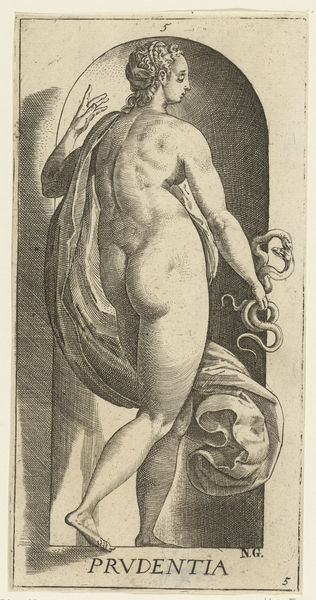
Titel: Voorzichtigheid
Künstler: Hendrick Goltzius
Standort: Amsterdam
Institution: Rijksmuseum
Schlagwörter: fuß, hand, nackt, schatten, umhang, finger, frau, haar, rücken, tuch, falten, figur, statue, beine, gesäß, hintern, rückenansicht, schrift, grafik, nische, stich, schlange, allegorie, schlangen, kupferstich, latein, schaal, prudentia, keuschheit, po, 5, ng